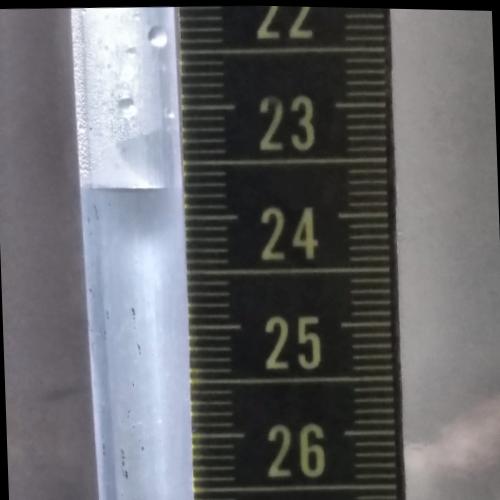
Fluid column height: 23.7 cm